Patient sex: M
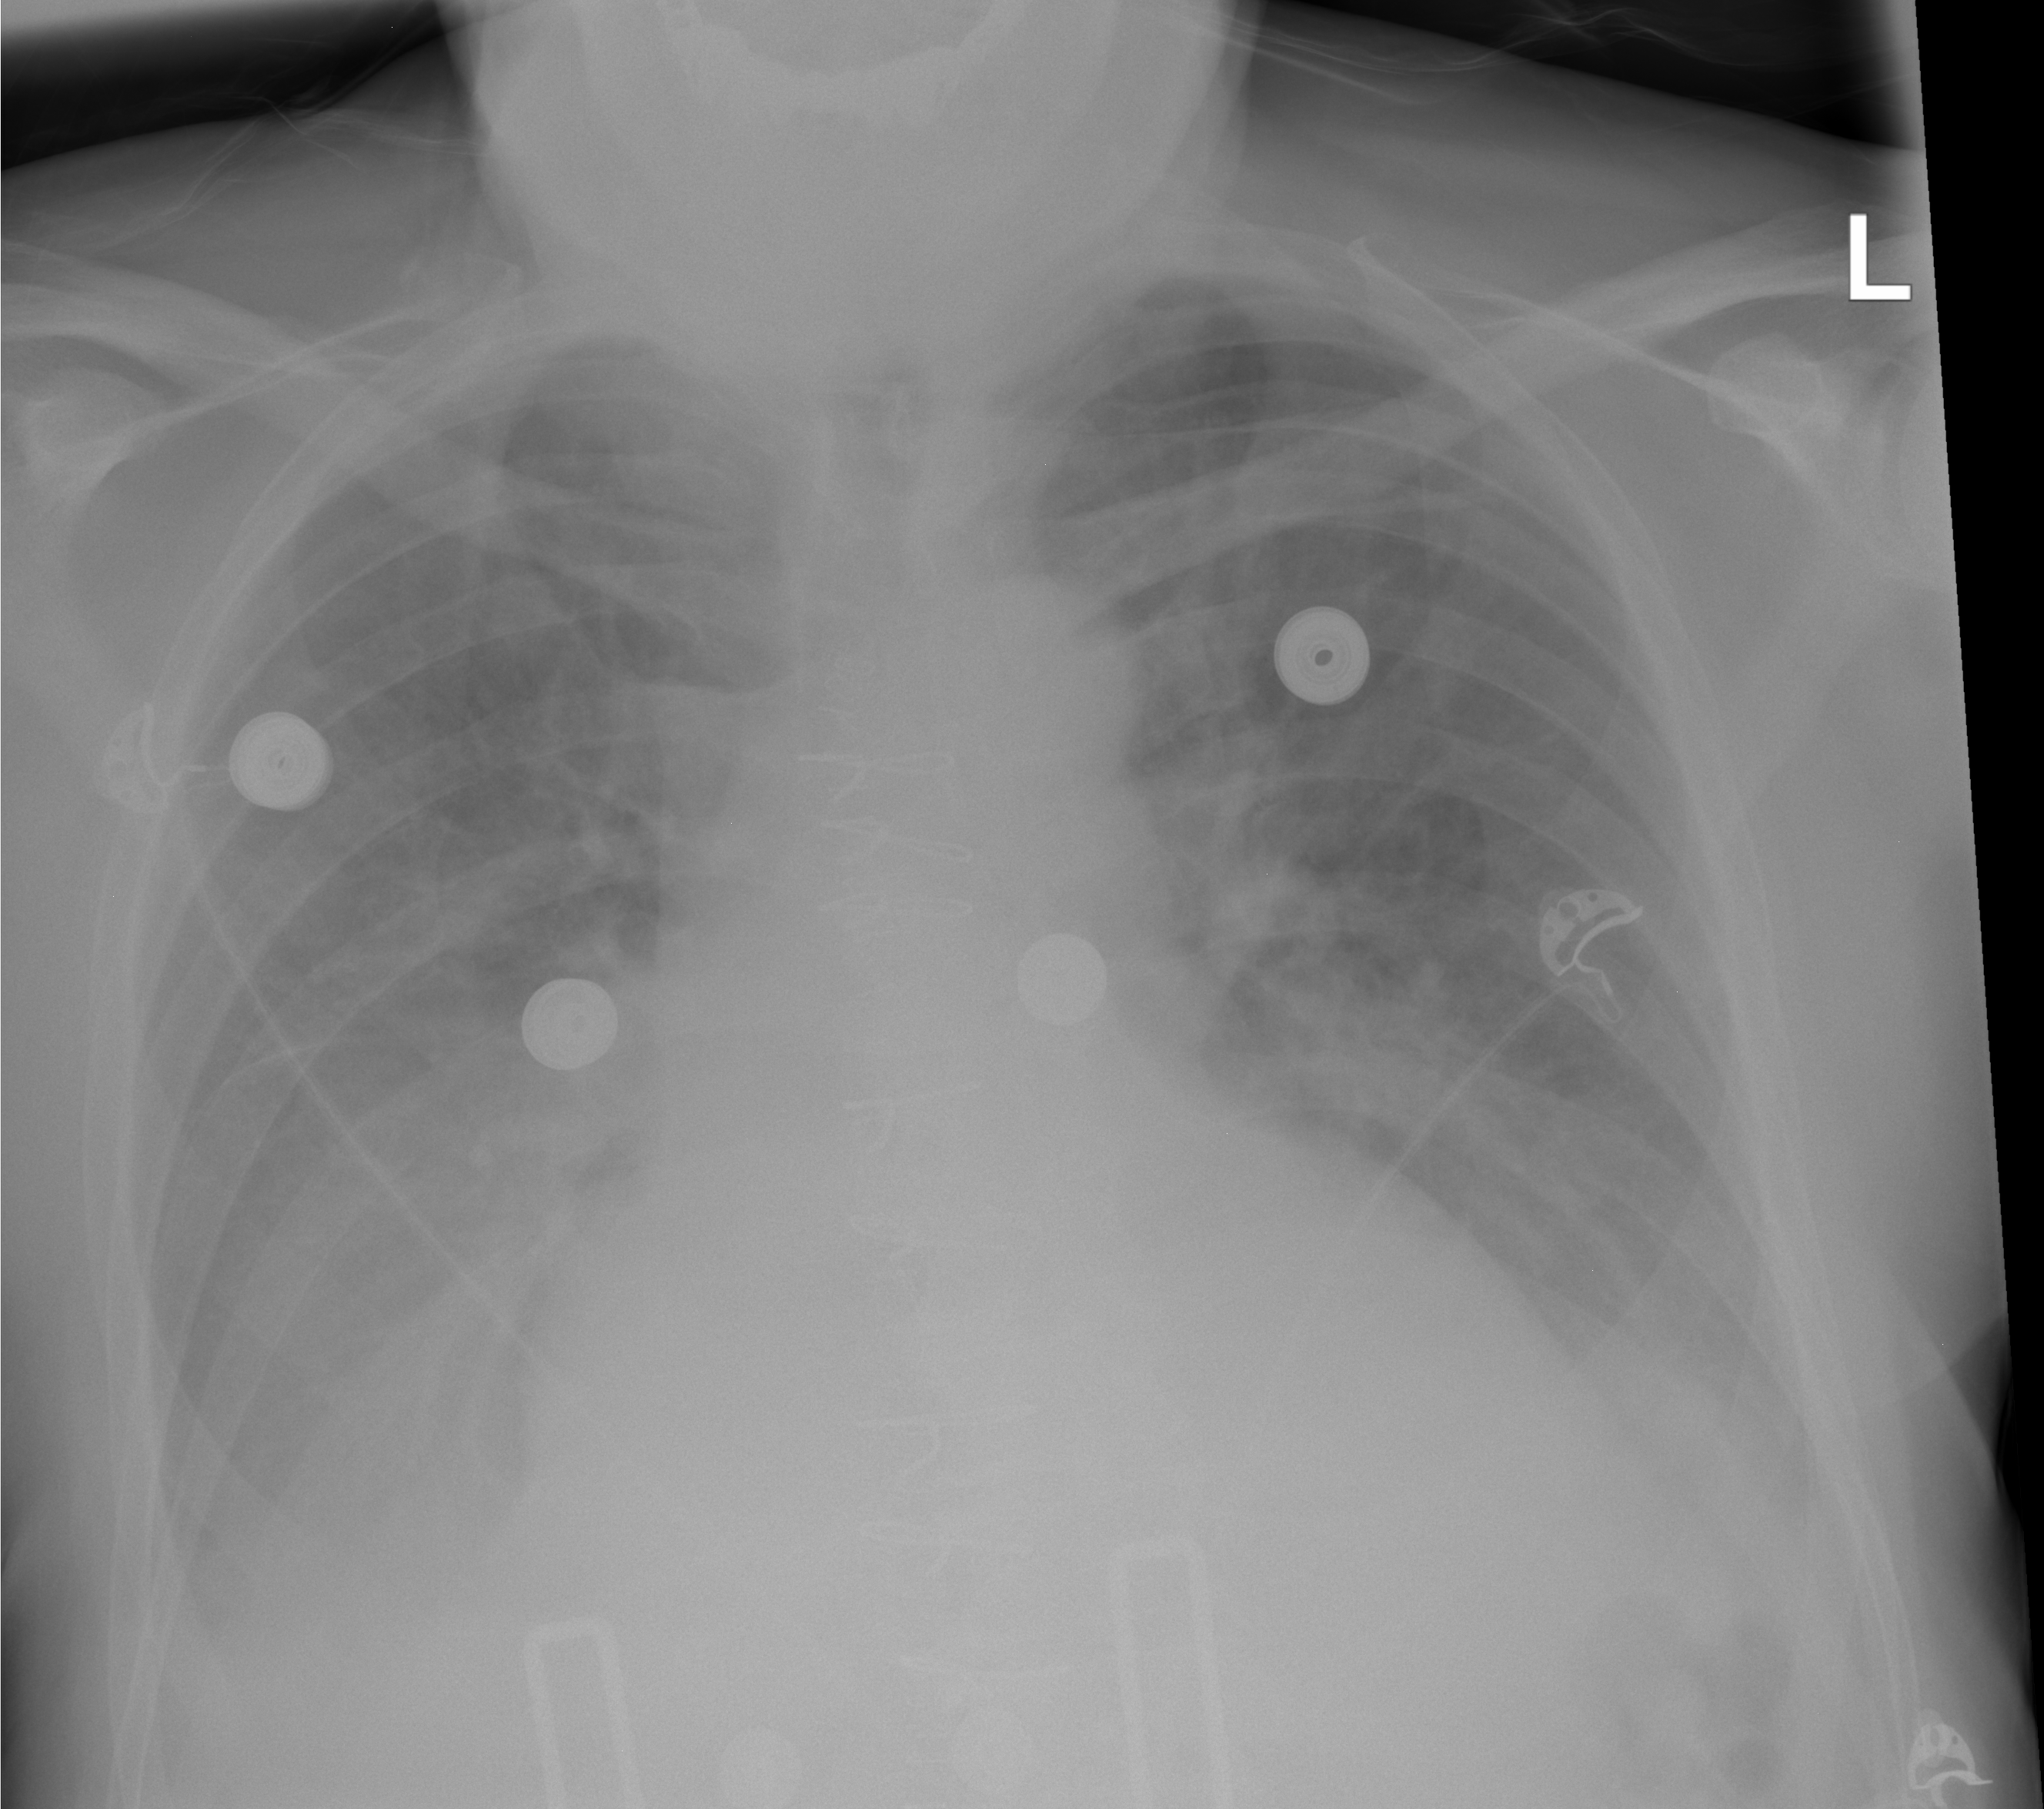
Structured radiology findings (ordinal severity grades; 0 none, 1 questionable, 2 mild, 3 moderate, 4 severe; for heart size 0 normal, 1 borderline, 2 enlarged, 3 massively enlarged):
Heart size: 2
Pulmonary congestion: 2
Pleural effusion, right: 3
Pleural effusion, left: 3
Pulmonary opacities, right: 0
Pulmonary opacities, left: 0
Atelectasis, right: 0
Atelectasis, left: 0